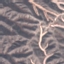
Label: HerbaceousVegetation